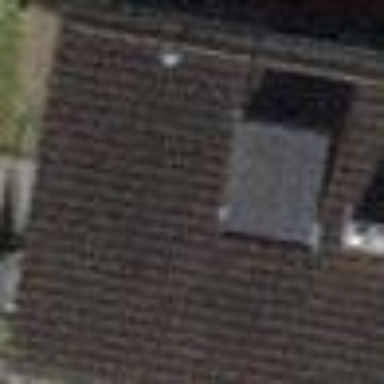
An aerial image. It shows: Semidetached house.